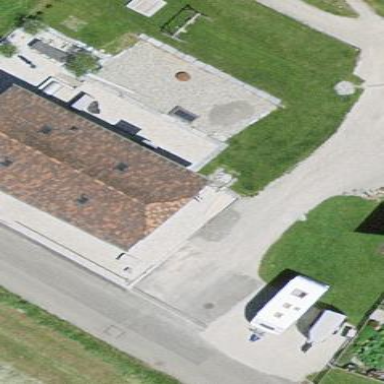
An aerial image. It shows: Residential building with half-hipped roof shape.